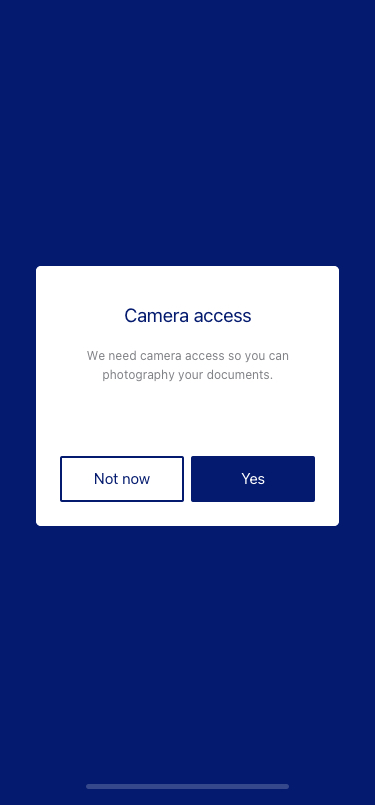
Text in this UI design:
Camera access
We need camera access so you can    photography your documents.